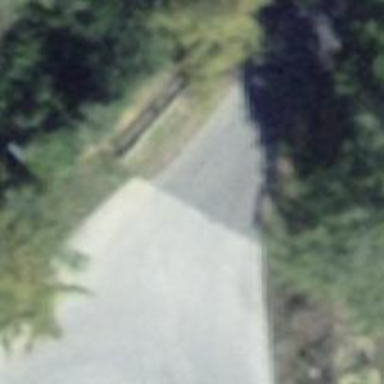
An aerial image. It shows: Road with "give way" sign.